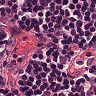
Metastatic tissue present: no